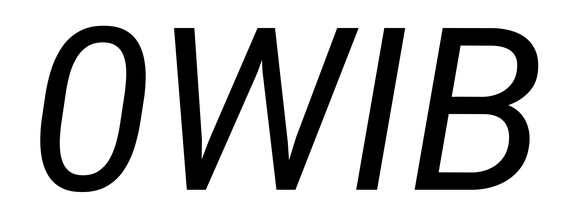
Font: Roboto-Italic_Italic